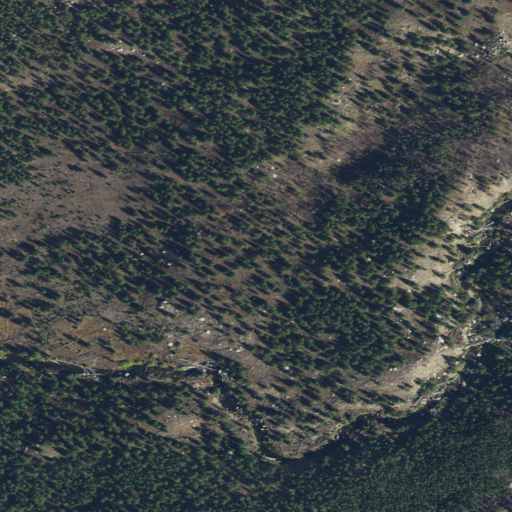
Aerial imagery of plain(s) in Idaho named Red Top Meadows containing only shrub